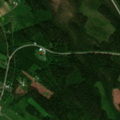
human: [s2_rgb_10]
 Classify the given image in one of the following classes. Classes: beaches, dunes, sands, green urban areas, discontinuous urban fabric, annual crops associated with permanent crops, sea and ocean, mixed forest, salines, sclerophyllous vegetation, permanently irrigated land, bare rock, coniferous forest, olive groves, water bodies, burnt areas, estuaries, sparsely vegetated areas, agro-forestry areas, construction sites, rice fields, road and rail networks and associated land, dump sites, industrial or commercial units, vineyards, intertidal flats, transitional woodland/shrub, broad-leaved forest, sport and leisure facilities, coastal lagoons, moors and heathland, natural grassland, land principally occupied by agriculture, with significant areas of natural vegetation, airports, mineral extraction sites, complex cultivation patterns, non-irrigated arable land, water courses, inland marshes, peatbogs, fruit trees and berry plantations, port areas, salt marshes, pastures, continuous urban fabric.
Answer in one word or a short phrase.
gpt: land principally occupied by agriculture, with significant areas of natural vegetation, coniferous forest, mixed forest, transitional woodland/shrub